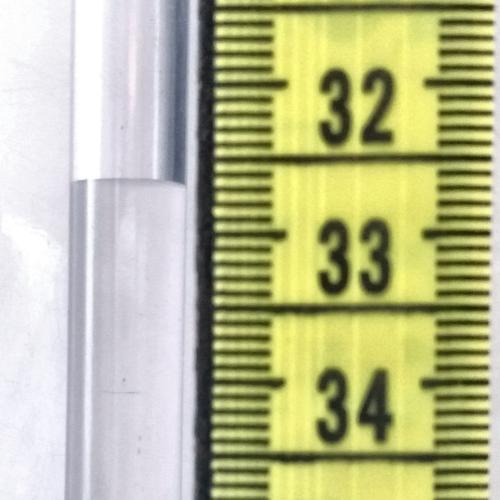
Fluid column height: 32.7 cm